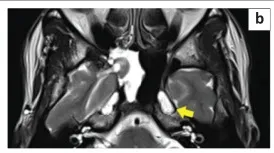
Signs of intracranial hypertension. (b) Enlarged Meckel's caves bilaterally.
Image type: radiology (mri)